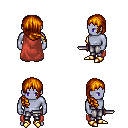
a pixel art fantasy rpg character, male body template, dark elf, purple skin, maroon cape, metal pants, dark blonde right-swept hairstyle, gold boots, dagger, four views (front, back, left, right), 2x2 character sprite sheet, small pixel art, hard edges, no anti-aliasing